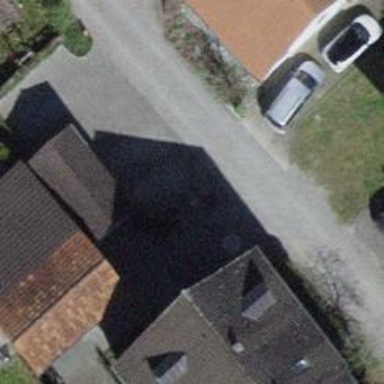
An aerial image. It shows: Residential road with gravel surface.